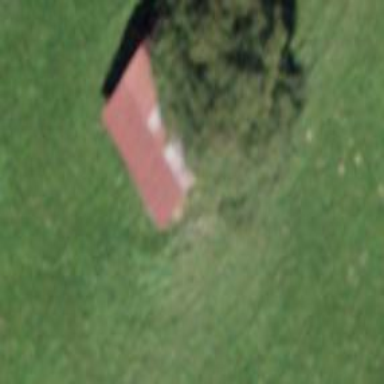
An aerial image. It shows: Barn.